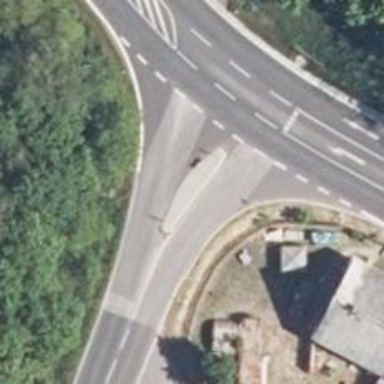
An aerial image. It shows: Traffic calming island.